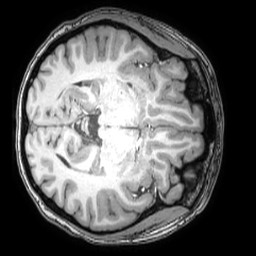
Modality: T1w
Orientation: axial
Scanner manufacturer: philips
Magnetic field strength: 3 T
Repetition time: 0.008 s
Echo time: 0.0035 s